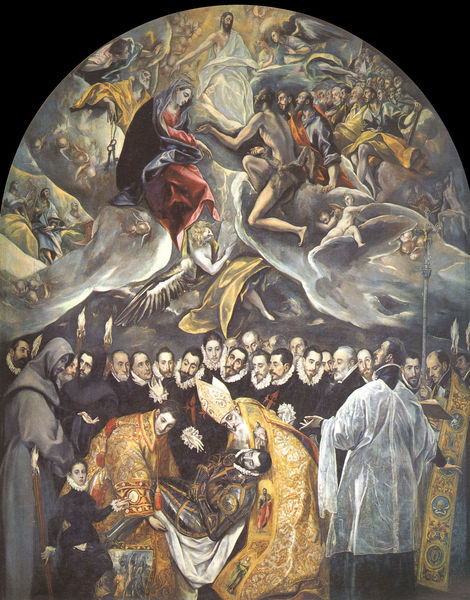
Titel: Das Begräbnis des Grafen von Orgaz
Künstler: El Greco
Standort: Toledo, Santo Tomé (EU - E - Kastilien)
Schlagwörter: dunkel, flügel, gemälde, gott, himmel, mann, wolken, menschen, frau, grau, männer, schwarz, zeichnung, malerei, bärte, feier, barock, kragen, leiche, tod, tot, toter, tragen, trauer, kirche, gold, kind, engel, spanien, bogen, rundbogen, bischof, könig, papst, nackte, kardinal, beten, ritter, rüstung, altar, heiligenschein, beerdigung, christus, jesus, christlich, manierismus, priester, mönch, geistliche, mitra, tiara, heilige, abendmahl, maria, el greco, sakral, himmelfahrt, sterbender, fackeln, beisetzung, greco, el, gemmälde, beerdingung